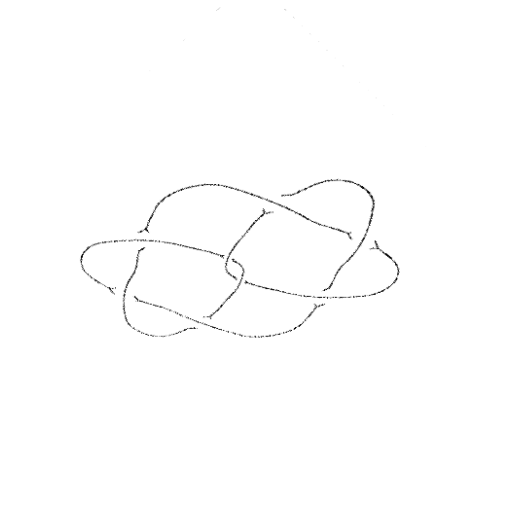
Crossing number: 8